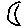
Label: moon